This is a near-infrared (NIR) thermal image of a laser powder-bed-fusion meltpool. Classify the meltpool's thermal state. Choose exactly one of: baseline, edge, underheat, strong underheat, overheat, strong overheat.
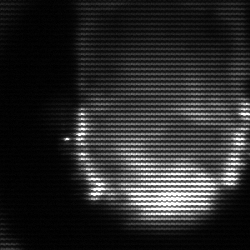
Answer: baseline